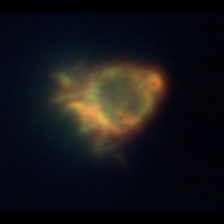
Taxon: Ciliates
Group: Other